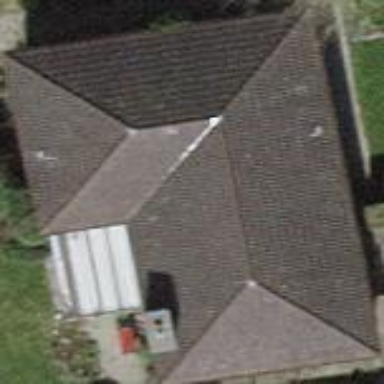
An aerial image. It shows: Building with tiled roof.